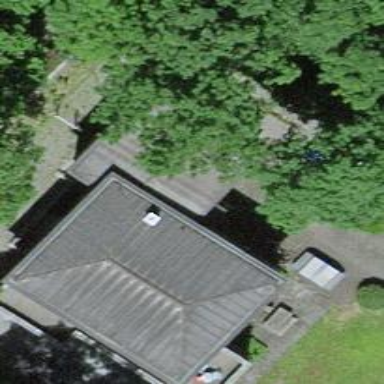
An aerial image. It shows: Part of building is shown in the image.